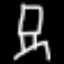
Label: chair